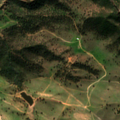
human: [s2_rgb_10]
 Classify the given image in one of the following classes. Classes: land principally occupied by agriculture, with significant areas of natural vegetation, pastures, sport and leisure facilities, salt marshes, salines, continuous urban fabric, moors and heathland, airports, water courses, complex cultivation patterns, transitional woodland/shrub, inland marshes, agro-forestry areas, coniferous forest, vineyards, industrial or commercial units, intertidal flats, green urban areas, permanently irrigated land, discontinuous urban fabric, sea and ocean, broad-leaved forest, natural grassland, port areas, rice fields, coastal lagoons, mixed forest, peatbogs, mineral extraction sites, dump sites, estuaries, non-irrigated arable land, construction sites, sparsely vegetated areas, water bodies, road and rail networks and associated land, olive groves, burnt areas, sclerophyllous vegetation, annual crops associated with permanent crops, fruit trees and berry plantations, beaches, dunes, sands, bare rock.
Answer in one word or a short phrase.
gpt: non-irrigated arable land, broad-leaved forest, transitional woodland/shrub, water bodies